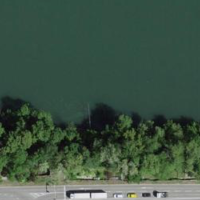
EUNIS habitat code: 15
Species observed at this site:
Anas platyrhynchos
Impatiens parviflora
Echium vulgare